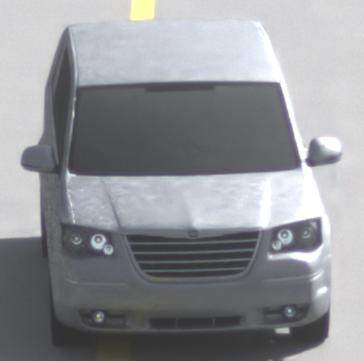
Make: Chrysler
Model: Grand Voyager 3.8
Detailed model: Grand Voyager
Model produced from: 2008/03
Model produced until: 2010/12
Doors: 5
Color: white
Road condition: dry road
Daytime: morning or afternoon
Contrast: low contrast